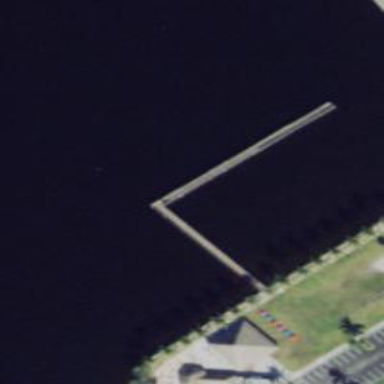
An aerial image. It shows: Man-made pier.